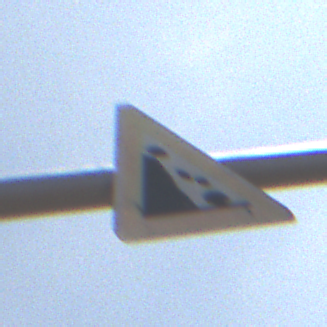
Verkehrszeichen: SteinschlagLinks
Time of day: Midday
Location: Outdoor (Nature)
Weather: PartlyCloudy
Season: NotSpecified
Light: Natural